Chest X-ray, PA view. Patient: 43 years old, sex F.
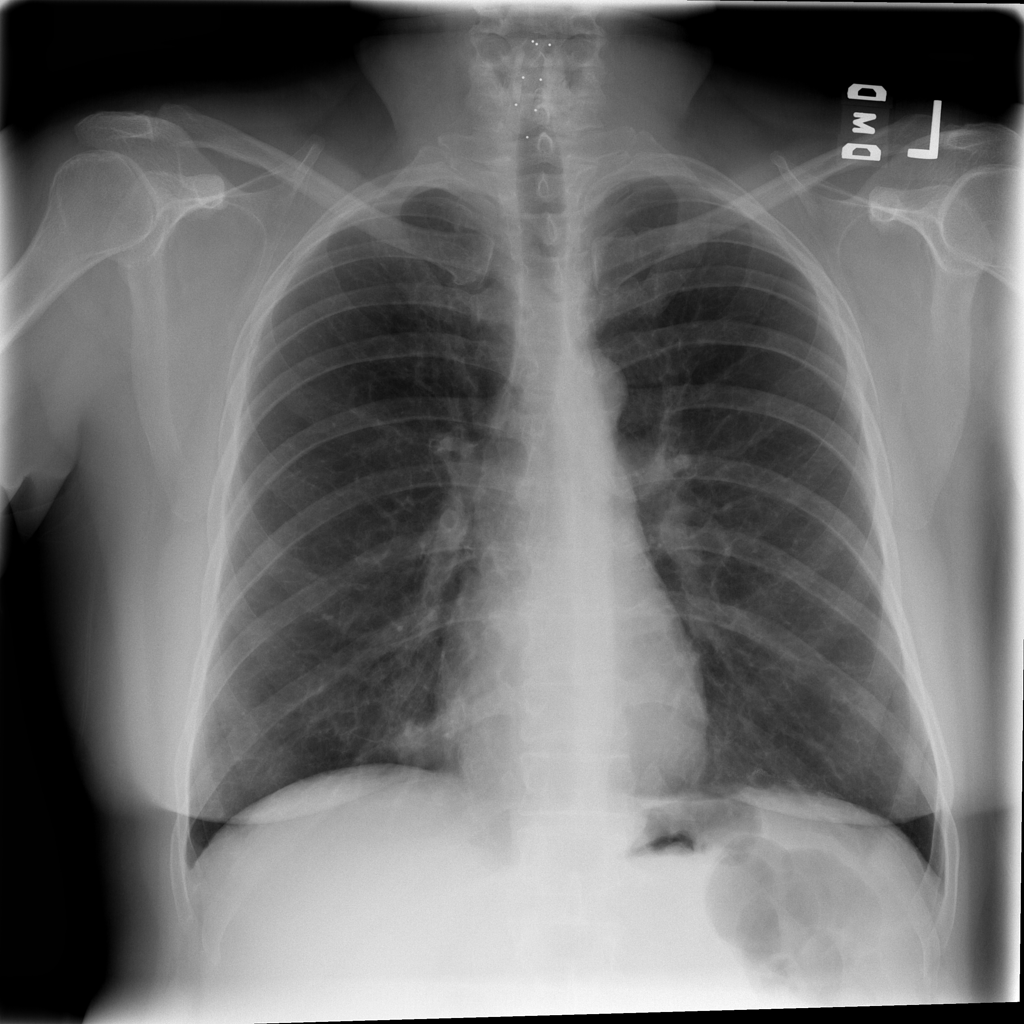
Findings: No Finding